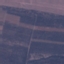
Land use / land cover class: PermanentCrop